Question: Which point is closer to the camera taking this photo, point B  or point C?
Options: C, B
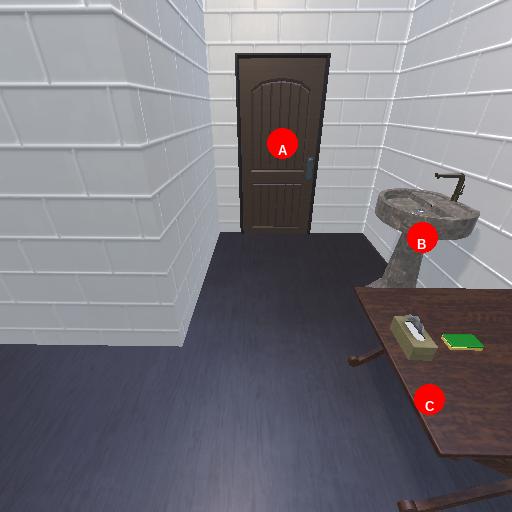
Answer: C